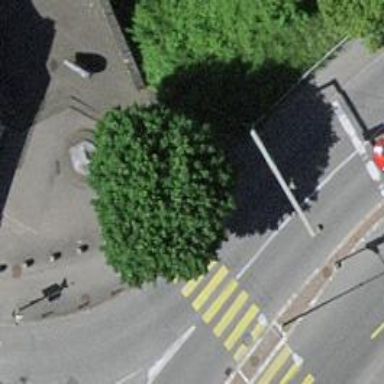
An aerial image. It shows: Sidewalk along the footway.